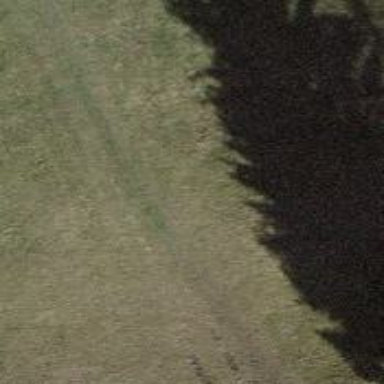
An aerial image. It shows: Grassy path.